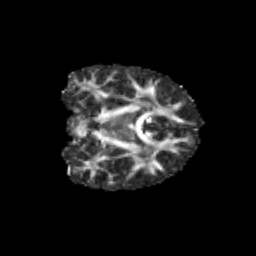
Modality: FA
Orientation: coronal
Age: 10
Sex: male
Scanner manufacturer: siemens
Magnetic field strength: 3 T
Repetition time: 3.8 s
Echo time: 0.07 s